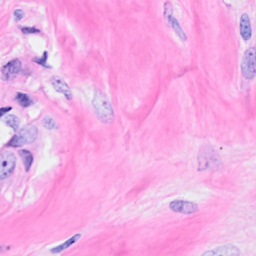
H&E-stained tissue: Breast